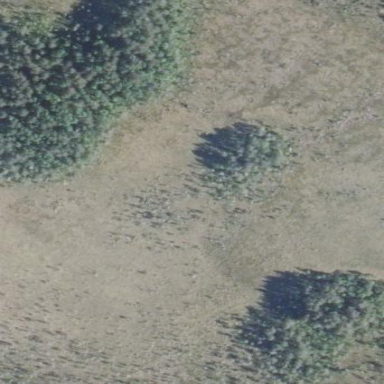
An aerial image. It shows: Woodland with needle-leaved trees.